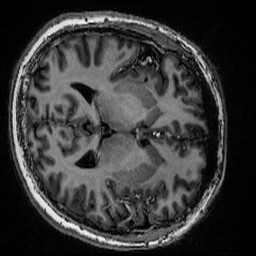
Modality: MP2RAGE
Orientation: axial
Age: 37
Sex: male
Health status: healthy